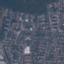
Label: Residential